Field crop: maize
Growth stage: 2
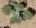
Species: chenopodium